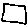
Label: square